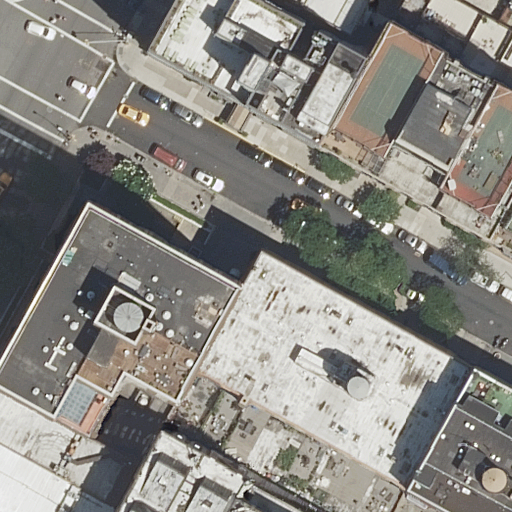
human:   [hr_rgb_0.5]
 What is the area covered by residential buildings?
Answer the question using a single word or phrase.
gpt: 5671m2

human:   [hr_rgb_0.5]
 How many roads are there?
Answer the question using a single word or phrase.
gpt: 4

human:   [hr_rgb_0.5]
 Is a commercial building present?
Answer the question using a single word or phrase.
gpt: no

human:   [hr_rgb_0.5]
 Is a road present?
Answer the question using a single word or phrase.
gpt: yes

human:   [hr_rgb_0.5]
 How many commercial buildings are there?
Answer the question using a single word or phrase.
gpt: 0

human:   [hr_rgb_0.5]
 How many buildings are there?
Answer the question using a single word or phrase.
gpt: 12

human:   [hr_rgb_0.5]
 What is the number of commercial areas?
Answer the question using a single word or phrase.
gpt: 0

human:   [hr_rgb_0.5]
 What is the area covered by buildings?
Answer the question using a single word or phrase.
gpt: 5671m2

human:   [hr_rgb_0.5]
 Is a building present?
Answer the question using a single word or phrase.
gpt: yes

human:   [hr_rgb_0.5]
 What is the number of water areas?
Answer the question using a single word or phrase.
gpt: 0

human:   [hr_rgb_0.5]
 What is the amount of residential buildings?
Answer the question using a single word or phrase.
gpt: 12

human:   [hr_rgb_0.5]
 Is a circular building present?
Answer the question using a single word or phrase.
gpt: no

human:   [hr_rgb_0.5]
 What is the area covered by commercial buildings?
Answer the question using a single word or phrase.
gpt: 0m2

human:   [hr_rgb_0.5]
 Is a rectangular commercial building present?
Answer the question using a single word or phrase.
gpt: no

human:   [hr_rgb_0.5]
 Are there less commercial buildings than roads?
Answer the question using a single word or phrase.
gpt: yes

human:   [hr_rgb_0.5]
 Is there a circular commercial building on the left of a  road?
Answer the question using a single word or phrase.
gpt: no

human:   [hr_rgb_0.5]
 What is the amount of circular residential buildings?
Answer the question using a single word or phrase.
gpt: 0

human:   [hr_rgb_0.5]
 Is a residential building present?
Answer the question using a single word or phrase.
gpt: yes

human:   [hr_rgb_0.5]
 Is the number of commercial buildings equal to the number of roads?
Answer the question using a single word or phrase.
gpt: no

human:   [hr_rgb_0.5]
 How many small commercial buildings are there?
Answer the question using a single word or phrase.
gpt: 0

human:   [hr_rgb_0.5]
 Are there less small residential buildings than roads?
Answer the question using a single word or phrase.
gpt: no

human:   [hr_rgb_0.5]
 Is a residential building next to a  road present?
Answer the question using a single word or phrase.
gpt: yes

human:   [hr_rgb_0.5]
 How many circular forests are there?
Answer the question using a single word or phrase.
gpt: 0

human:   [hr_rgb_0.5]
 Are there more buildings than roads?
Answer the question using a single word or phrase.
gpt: yes

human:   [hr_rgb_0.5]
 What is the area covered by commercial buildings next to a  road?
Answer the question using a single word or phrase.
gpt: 0m2

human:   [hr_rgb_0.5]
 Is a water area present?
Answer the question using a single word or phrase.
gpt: no

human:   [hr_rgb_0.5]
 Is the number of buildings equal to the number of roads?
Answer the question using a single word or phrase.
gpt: no

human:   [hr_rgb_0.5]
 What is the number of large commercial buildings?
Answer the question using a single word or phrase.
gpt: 0

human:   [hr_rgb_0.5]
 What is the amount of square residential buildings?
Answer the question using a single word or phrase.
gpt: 0

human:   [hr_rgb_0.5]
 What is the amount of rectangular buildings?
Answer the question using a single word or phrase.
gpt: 8

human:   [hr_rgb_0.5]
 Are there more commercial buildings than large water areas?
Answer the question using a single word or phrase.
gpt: no

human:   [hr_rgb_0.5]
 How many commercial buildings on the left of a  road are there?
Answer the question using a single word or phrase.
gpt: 0

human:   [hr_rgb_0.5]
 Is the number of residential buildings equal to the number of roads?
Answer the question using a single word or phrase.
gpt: no

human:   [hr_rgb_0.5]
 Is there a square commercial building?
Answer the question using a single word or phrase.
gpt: no

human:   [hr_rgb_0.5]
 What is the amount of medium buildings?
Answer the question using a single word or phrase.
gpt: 4

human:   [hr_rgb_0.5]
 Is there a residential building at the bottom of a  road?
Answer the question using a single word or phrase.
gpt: yes

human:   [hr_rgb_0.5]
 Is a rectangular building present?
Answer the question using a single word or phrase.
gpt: yes

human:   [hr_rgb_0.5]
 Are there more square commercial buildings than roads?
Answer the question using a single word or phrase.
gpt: no

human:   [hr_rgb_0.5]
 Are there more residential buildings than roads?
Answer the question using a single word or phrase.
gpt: yes

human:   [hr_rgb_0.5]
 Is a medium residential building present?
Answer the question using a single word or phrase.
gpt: yes

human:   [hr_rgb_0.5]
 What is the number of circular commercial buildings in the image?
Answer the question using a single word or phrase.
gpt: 0

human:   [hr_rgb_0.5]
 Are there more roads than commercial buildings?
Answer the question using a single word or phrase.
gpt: yes

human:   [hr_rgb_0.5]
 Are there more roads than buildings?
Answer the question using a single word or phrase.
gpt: no

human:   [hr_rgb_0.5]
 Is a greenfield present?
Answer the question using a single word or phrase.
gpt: no

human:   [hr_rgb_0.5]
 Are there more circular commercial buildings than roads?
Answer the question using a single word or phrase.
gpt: no

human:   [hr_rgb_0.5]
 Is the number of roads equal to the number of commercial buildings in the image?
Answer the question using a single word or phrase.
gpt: no

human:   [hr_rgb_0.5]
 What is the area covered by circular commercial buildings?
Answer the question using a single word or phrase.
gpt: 0m2

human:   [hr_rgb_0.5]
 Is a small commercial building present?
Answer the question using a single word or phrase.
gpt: no

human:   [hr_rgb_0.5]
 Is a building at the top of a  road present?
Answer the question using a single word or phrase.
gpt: yes

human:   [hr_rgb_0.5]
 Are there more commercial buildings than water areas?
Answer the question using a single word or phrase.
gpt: no

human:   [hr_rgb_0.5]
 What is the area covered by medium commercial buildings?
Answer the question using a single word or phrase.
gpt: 0m2

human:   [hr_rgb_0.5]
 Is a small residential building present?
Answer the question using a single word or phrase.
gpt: yes

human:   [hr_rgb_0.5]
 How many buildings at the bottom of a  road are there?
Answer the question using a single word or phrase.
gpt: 8

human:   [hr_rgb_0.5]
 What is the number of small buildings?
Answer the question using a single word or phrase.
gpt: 5

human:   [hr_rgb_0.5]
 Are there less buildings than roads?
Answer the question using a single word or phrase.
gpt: no

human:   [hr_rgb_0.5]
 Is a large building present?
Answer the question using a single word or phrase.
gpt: yes

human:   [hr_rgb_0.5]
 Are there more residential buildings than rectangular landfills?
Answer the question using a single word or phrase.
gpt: yes

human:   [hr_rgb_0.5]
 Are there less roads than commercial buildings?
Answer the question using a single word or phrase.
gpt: no

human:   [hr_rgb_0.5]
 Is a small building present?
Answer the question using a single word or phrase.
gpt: yes

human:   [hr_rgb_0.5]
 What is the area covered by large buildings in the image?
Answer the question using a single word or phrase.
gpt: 4346m2

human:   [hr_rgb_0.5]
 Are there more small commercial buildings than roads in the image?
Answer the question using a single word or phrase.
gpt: no

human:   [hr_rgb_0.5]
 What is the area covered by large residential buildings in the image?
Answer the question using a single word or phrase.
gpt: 4346m2

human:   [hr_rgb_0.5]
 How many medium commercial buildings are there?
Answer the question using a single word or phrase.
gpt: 0

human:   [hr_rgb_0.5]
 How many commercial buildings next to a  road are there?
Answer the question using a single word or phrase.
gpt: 0